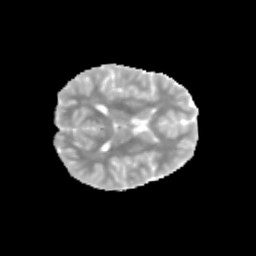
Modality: MD
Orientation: axial
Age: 10
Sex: male
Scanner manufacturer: siemens
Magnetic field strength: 3 T
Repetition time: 3.8 s
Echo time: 0.07 s